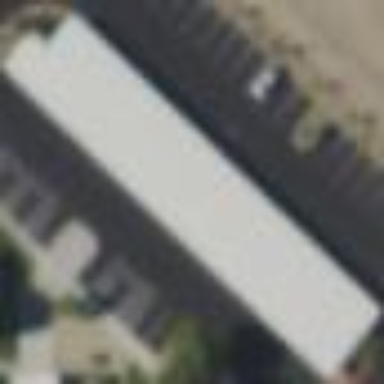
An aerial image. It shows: View of roof of building.